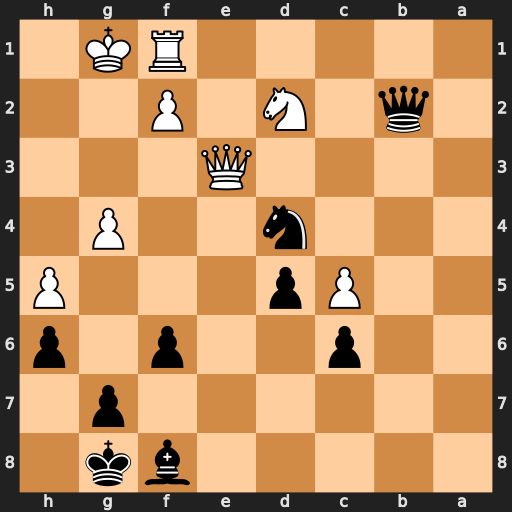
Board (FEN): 5bk1/6p1/2p2p1p/2Pp3P/3n2P1/4Q3/1q1N1P2/5RK1
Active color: b
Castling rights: -
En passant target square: -
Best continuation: Qxd2 Qxd2 Nf3+ Kg2 Nxd2